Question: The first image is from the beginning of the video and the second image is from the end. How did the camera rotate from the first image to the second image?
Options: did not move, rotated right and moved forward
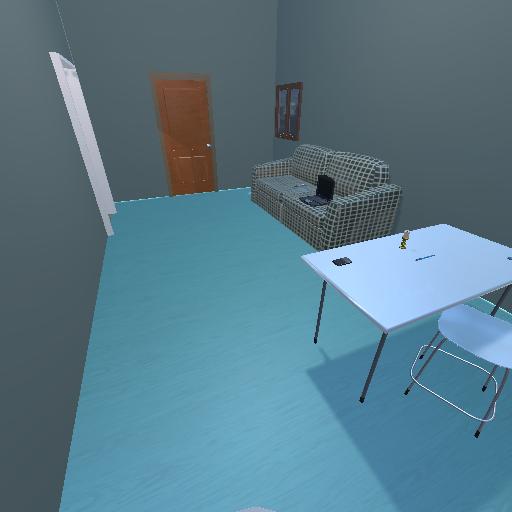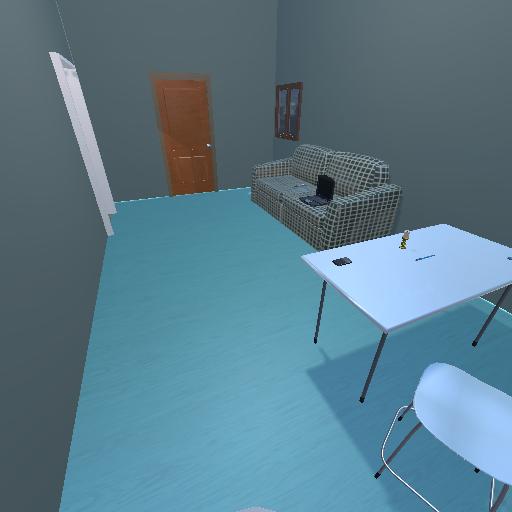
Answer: did not move